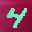
Label: 4